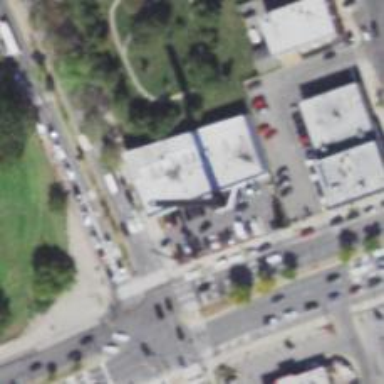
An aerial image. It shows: Convenience shop.